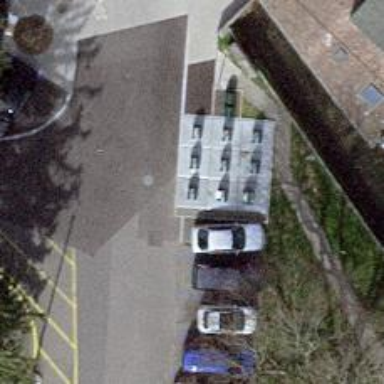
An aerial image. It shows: Recycling container at amenity designated for recycling.